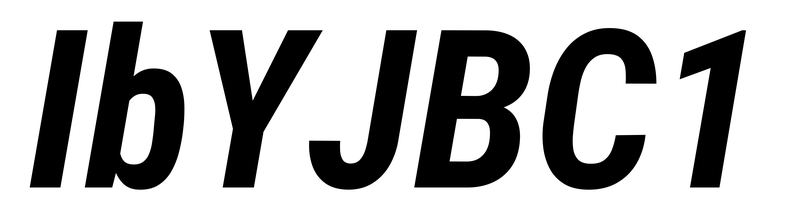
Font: Roboto-Italic_Condensed_Bold_Italic